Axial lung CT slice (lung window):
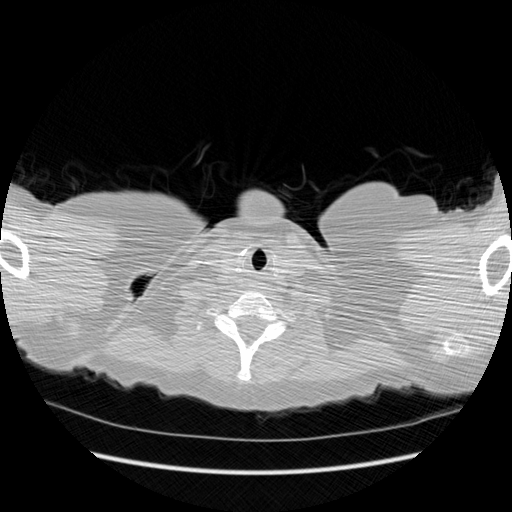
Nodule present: no